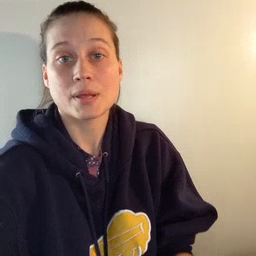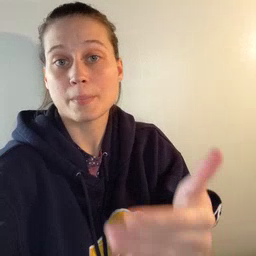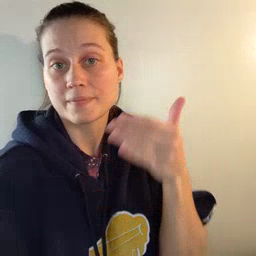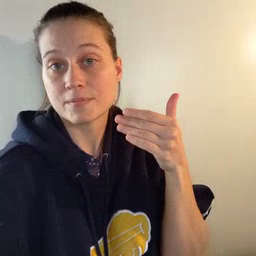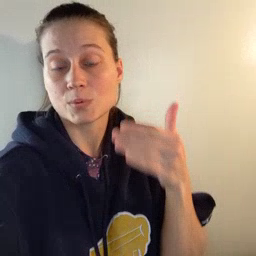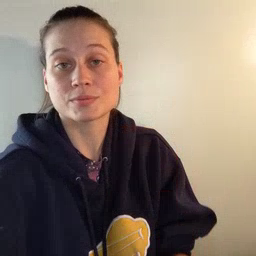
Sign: before